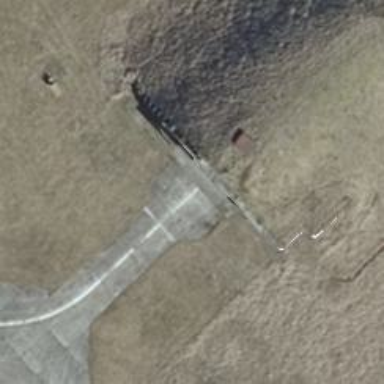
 specifically hardened aircraft shelter hangar."